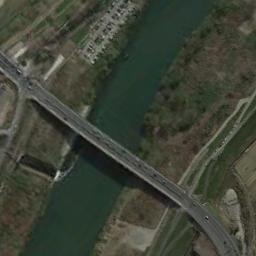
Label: bridge